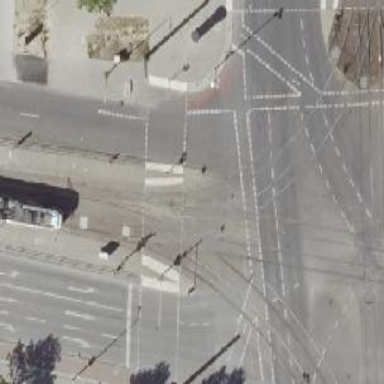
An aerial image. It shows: Railway crossing.